Question: Every blog on Tumblr has these two buttons at the top right corner of the page:

This global navigation is inside an iframe which points to tumblr.com.
? Tumblr themes can contain untrusted scripts and tumblogs can run on a custom domain (i.e not just *.tumblr.com).
I assume Tumblr takes measures to ensure that the navigation iframe's session cookie is not exposed to the blog in which it is embedded. What are those measures?
Additionally, does Tumblr whitelist the domains where the navigation iframe can be embedded?
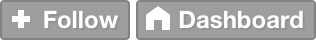
Answer: the iframe solution seems to be the only possible way to go, otherwise it wouldn't be possible to carry the Tumblr session cookie, in the case of custom domain blogs.
also, there's not much to think about in terms of security. the browser doesn't allow any scripts to access the iframe's contents, since the domains are different.